Question: Try to explain so clearly, hope you can understand my problem.
My aspx page allows client uploading file (allows all extension of file) into a root folder. Then in that aspx page, it has an Repeater control to display all files uploaded.

I'm stuck in finding the way to detect which file can be edited in an editor control.
For example: 'if item= xml file --> show Edit Text'
'''
if item= source code file ---> show Edit Text
'''
In 'Repeater1_ItemDataBound' function, in the last 'else if' statement, it is added the 'Edit Text' function whenever the item is: textfile, source code, xml file... more more...
In my code below, I can do it which some file's extension, but I know it not enough.
Help!!!
If you dont really understand, please ask!!!
'''
<asp:Repeater ID="Repeater1" runat="server" OnItemCommand="Repeater1_ItemCommand"
OnItemDataBound="Repeater1_ItemDataBound">
<ItemTemplate>
<tr>
<td>
<asp:Label ID="imagelabel" runat="server" Text=""></asp:Label>
</td>
<td>
<asp:LinkButton ID="lnkFolder" runat="server" Text='<%# Eval("Name") %>' CommandName="Select"></asp:LinkButton>
</td>
<td >
<asp:LinkButton ID="LinkButton1" runat="server" Text="<img src='pic/trash.png'/> Delete" CommandArgument='<%# Eval("Path") +"," + Eval("Type")%>'CommandName="Delete"> </asp:LinkButton>
</td>
<td>
<asp:LinkButton ID="LinkButton2" runat="server" Text="<img src='pic/gear--pencil.png'/> Rename" CommandArgument='<%# Eval("Path") + "," + Eval("Type") + "," + Eval("Name")%>'CommandName="Edit"></asp:LinkButton>
</td>
<td>
asp:LinkButton ID="lbtnEditText" runat="server" Text="" CommandArgument='<%# Eval("Path") + "," + Eval("Name")%>'CommandName="EditText" OnCommand="Button1_Click"></asp:LinkButton>
</td>
</tr>
</ItemTemplate>
</asp:Repeater>
'''
Take a look at my 'Repeater1_ItemDataBound' function:
'''
protected void Repeater1_ItemDataBound(object sender, RepeaterItemEventArgs e)
{
if (((DataRowView)e.Item.DataItem).Row["Type"].ToString() == "D")// if item= folder
{
((Label)e.Item.FindControl("imagelabel")).Text = "<img src='pic/folder.png'>";
}
else
{
string fileExtension = ((DataRowView)e.Item.DataItem).Row["Extension"].ToString();
if (fileExtension.Equals(".gif") || fileExtension.Equals(".jpg") || fileExtension.Equals(".png"))
((Label)e.Item.FindControl("imagelabel")).Text = "<img src='pic/gallery.jpg'>";
else if (fileExtension.Equals(".doc") || fileExtension.Equals(".docx"))
((Label)e.Item.FindControl("imagelabel")).Text = "<img src='pic/doc.gif'>";
else if (fileExtension.Equals(".pdf"))
((Label)e.Item.FindControl("imagelabel")).Text = "<img src='pic/pdf.gif'>";
else if (fileExtension.Equals(".xls"))
((Label)e.Item.FindControl("imagelabel")).Text = "<img src='pic/excel.gif'>";
else if???
{
((Label)e.Item.FindControl("imagelabel")).Text = "<img src='pic/Text.gif'>";
//add Edit Text function here
((LinkButton)e.Item.FindControl("lbtnEditText")).Text = "<img src='pic/pe.png'/> Edit Text";
}
}
}
'''
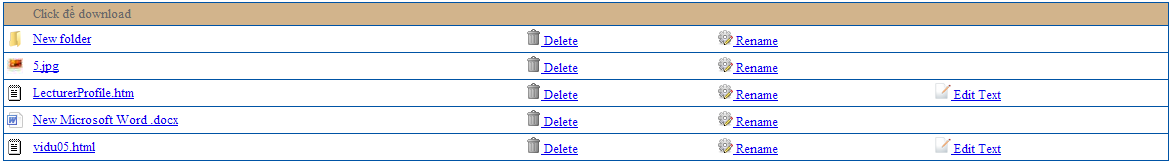
Answer: You should make a list of all extesions you consider a textfile and add them to your code.
Something like:
'''
var textExtensions = new HashSet<string> { ".txt", ".css", ".htm", ".html", ".xml", ".c", /*etc.*/ };
...
else if textExtensions.Contains(fileExtension)
{
((Label)e.Item.FindControl("imagelabel")).Text = "<img src='pic/Text.gif'>";
//add Edit Text function here
((LinkButton)e.Item.FindControl("lbtnEditText")).Text = "<img src='pic/pe.png'/>Edit Text";
}
'''
If you want a list of extensions that are generally considered a textfile have a look at the table in <URL>.
Pick all extensions of which the Type/subtype column starts with "text"